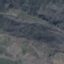
Land use / land cover class: HerbaceousVegetation